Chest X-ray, PA view. Patient: 58 years old, sex F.
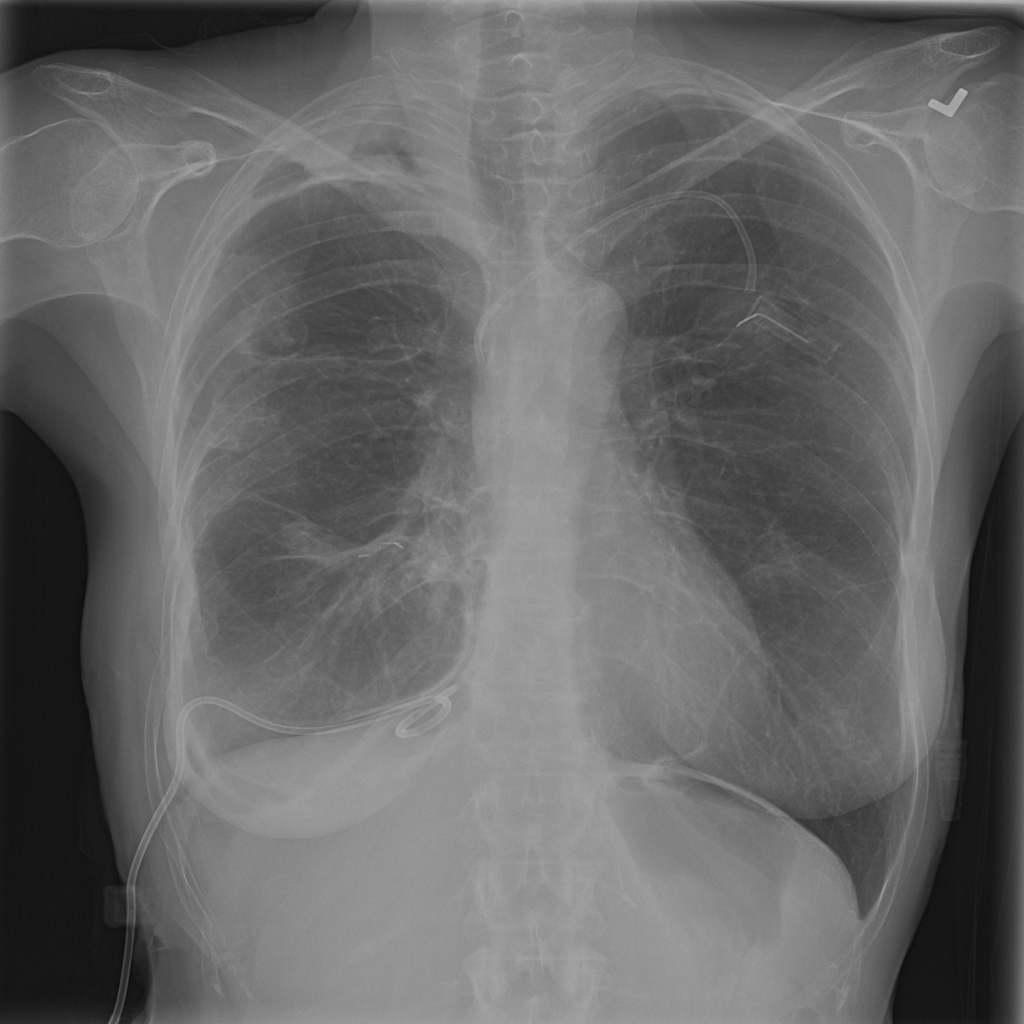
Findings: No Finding